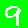
Digit: 9